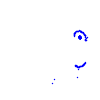
Particle: kaon